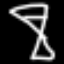
Label: hourglass